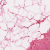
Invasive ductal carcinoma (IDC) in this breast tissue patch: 0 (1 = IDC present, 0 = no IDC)